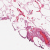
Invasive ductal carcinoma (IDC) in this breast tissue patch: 0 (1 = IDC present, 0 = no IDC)